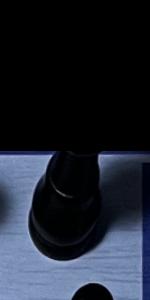
Label: King_Black